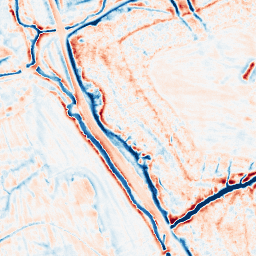
Category: edge_preserving
Decomposition family: bilateral
Decomposition parameters: d: 15
sigma_color: 100
sigma_space: 100
Upsampling method: sinc_hamming
Upsampling parameters: scale: 2
kernel_size: 8
Upsampling scale: 2